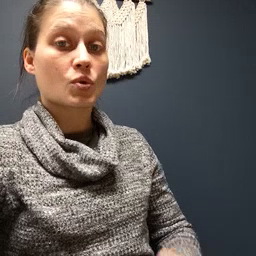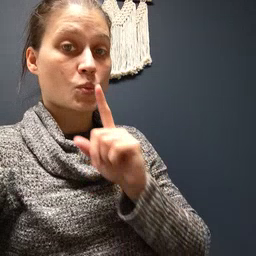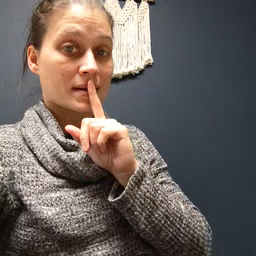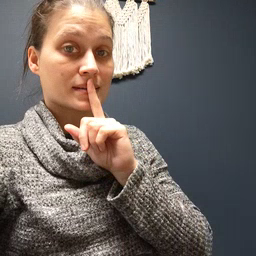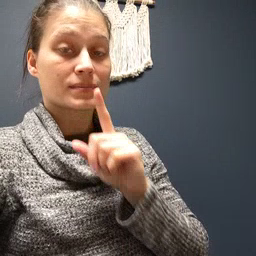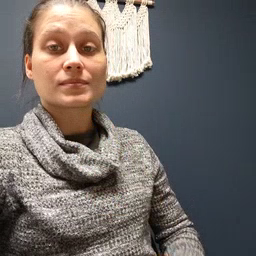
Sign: quiet